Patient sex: M
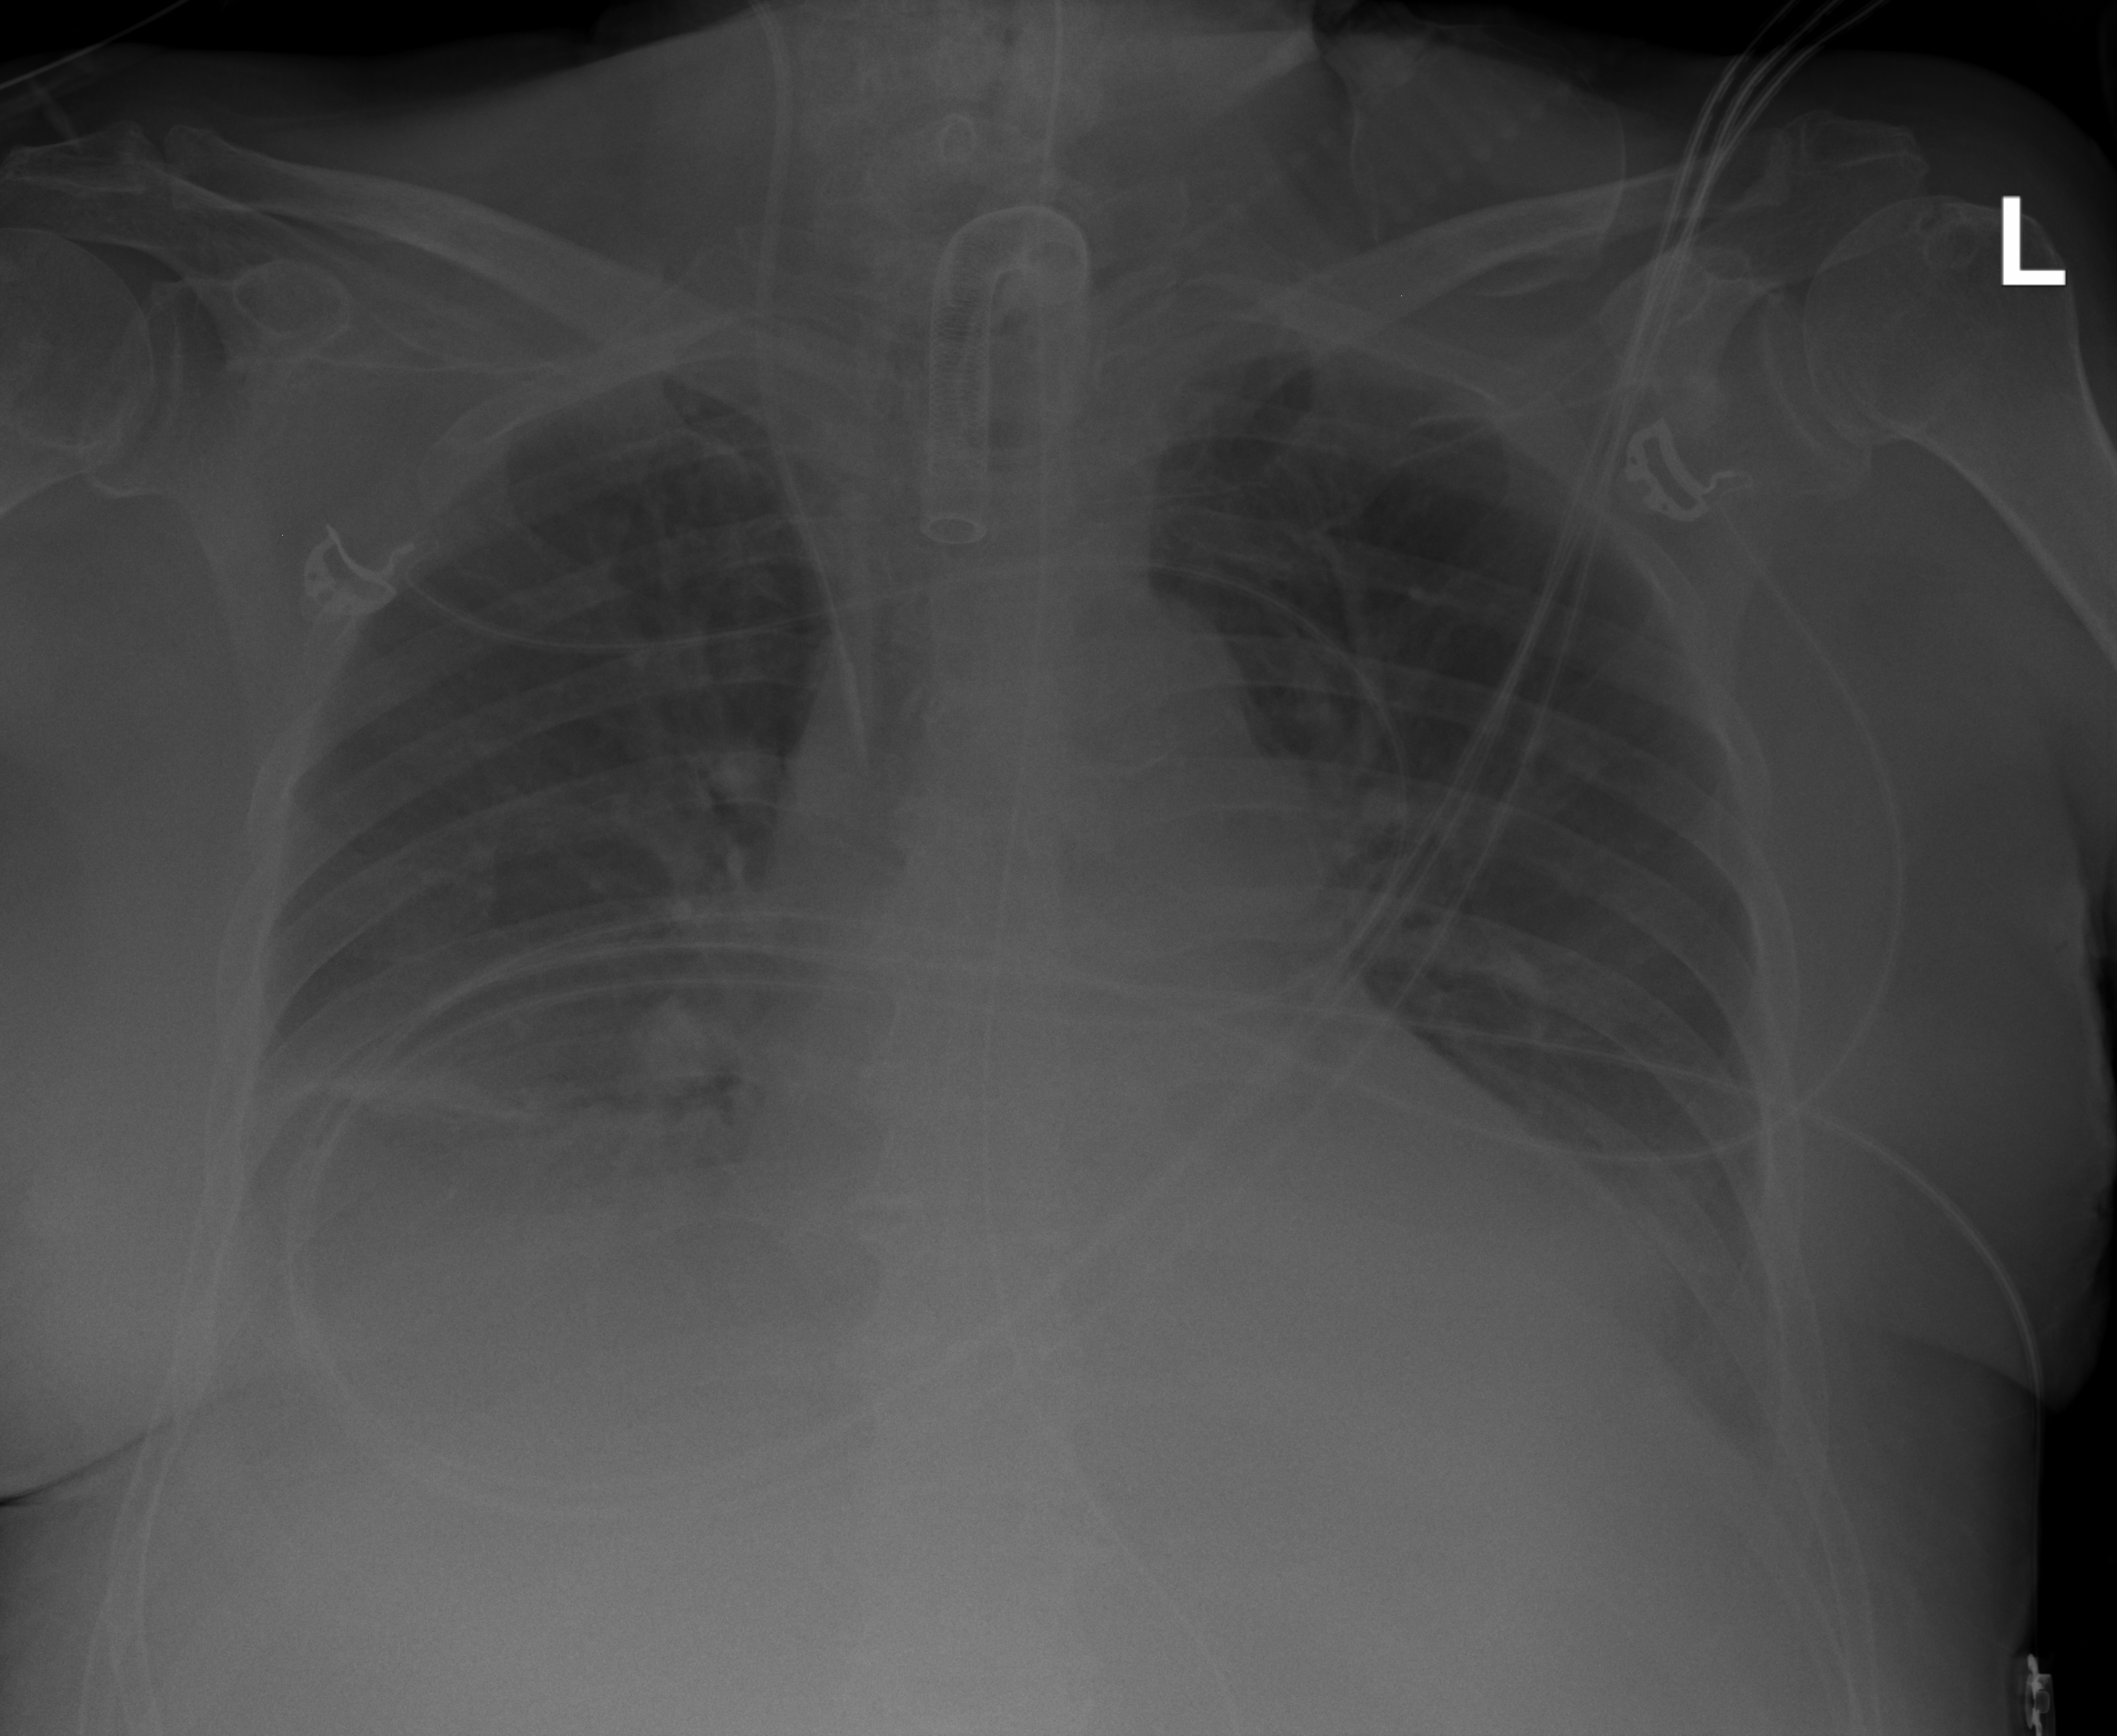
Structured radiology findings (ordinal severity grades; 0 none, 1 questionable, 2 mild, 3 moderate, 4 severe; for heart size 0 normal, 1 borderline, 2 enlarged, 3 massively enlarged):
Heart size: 1
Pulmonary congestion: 2
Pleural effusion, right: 2
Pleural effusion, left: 1
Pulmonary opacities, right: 0
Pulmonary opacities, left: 0
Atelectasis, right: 2
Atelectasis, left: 2